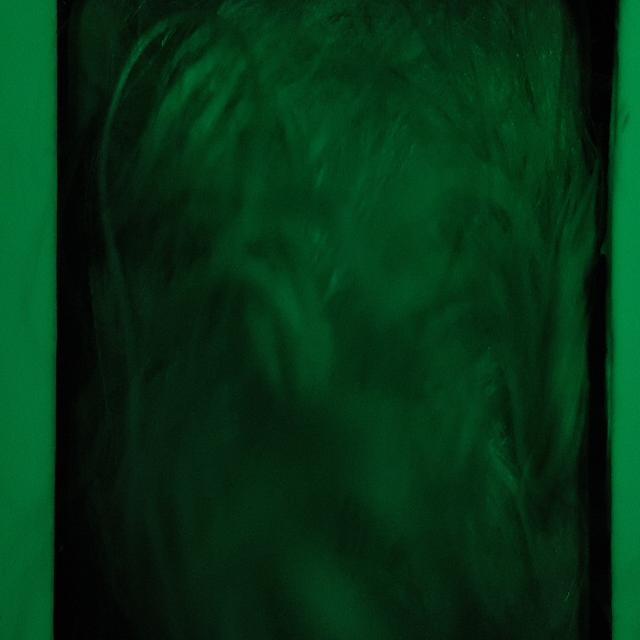
Canine fungal skin infection — characterized by alopecia, scaling, crusting, and circular lesions. Common agents include Malassezia and Candida species.